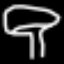
Label: mushroom